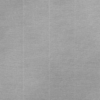
Label: dusty